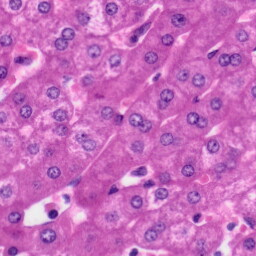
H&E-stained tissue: Liver